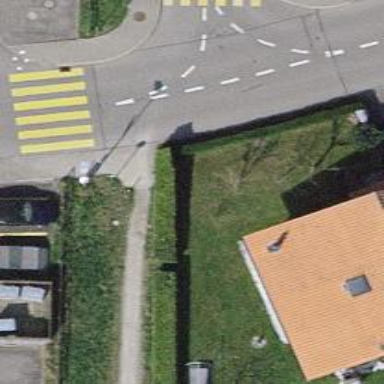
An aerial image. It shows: Bollard.